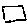
Label: square